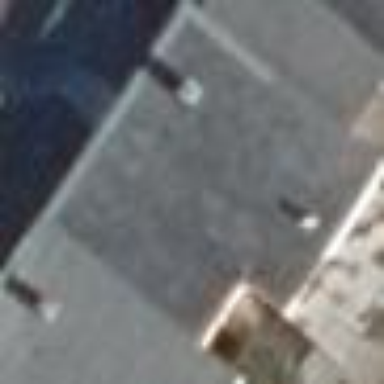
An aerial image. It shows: House with flat roof.